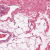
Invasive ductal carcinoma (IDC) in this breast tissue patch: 0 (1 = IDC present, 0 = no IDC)